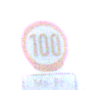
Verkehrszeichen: Geschwindigkeit100
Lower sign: ZeitangabenMitBeschraenkungAufWochentage2
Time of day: SunriseSunset
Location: Outdoor (RoadRail)
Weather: Clear
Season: NotSpecified
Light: Natural